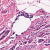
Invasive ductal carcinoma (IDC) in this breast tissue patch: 0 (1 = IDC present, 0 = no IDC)